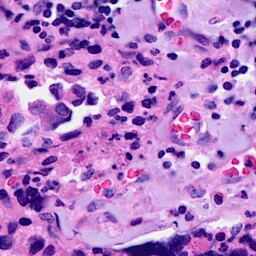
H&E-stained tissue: Breast